Question: I have an alert dialog that its items are all in the same height besides the last one that is higher, and I have no idea why. I tried to set it with:
'''
textView.setLayoutParams(new AbsListView.LayoutParams(AbsListView.LayoutParams.MATCH_PARENT, 80 ));
'''
but it didn't help, the last one is still higher... any ideas?

This is my Layout:
'''
<?xml version="1.0" encoding="utf-8"?>
<LinearLayout xmlns:android="http://schemas.android.com/apk/res/android"
android:layout_width="match_parent"
android:layout_height="match_parent"
android:orientation="vertical" >
</LinearLayout>
'''
and this is the code in the Activity:
'''
final CharSequence[] items;
List<String> listItems;
listItems = new ArrayList<String>();
listItems.add("Remind me in a week");
listItems.add("Set a reminder");
listItems.add("Save permanently");
listItems.add("Delete now");
items = listItems.toArray(new CharSequence[listItems.size()]);
final View view = getLayoutInflater().inflate(R.layout.custom_alert, null);
AlertDialog.Builder alert = new AlertDialog.Builder(this)
.setTitle("When do you want to delete " + name + "?" )
.setView(view)
.setCancelable(true)
.setSingleChoiceItems(items, 4, new DialogInterface.OnClickListener()
'''
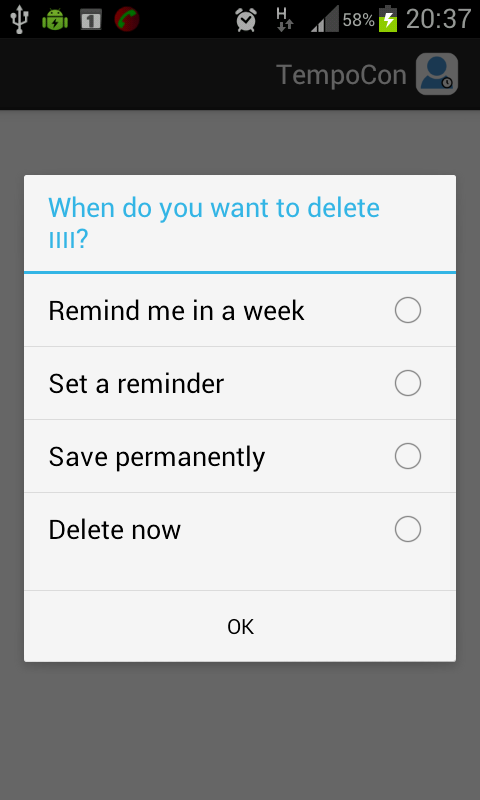
Answer: You should remove 'setView(view)' method. It is not necessary. You just put empty 'LinearLayout' which is redundant on this dialog.